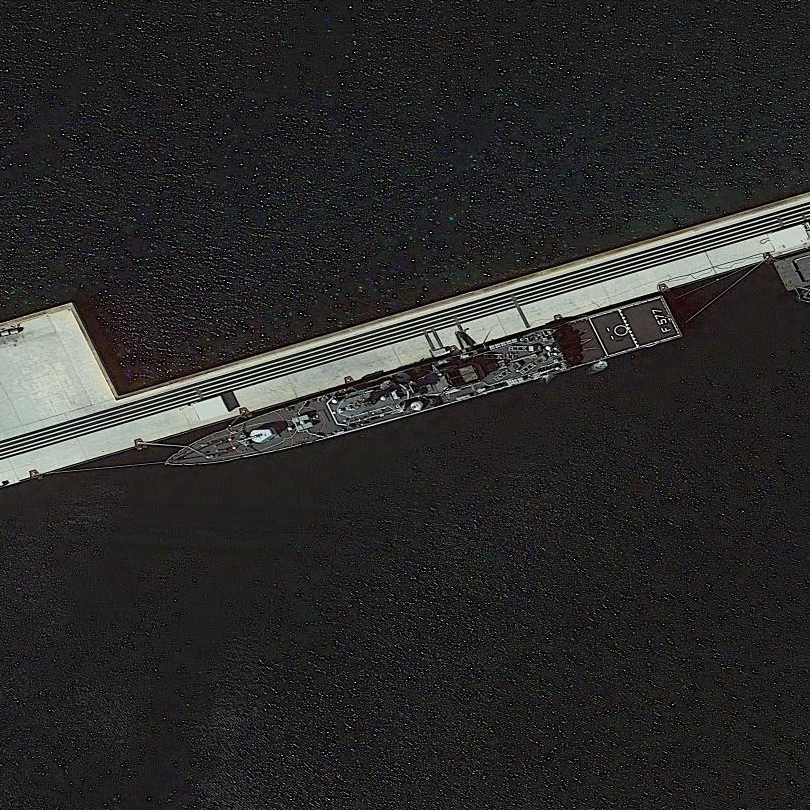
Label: cruiser